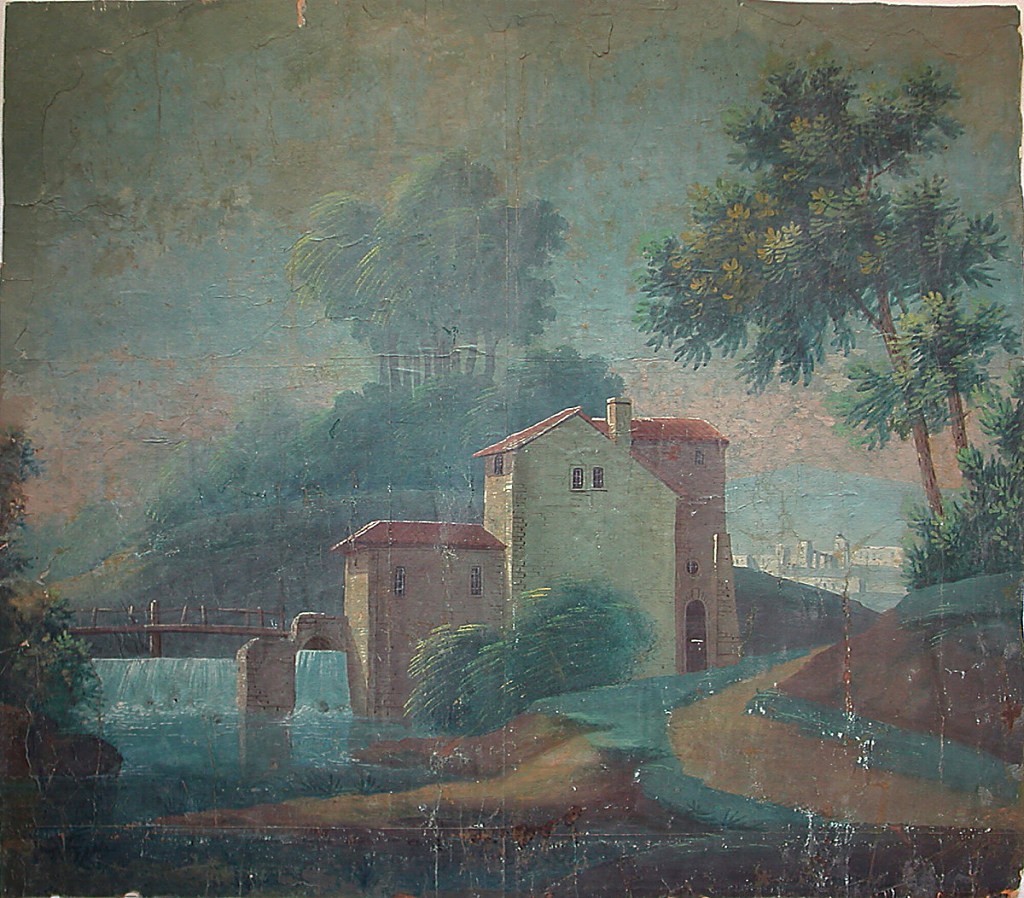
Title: Firescreen
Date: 1790–1820
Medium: Hand-painted on paper
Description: a) In the foreground stands a column on pedestal, with 2 groupings fo trees. In the background is a small village; b) In the foreground is a house of water mill, running stream with bridge. In the background are hills, trees and more buildings.